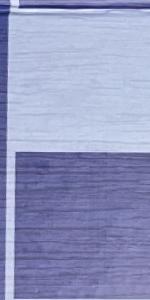
Label: Empty